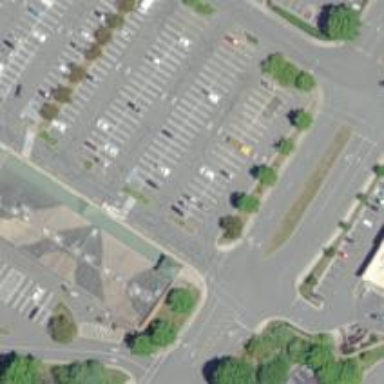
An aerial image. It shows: Parking space is available.